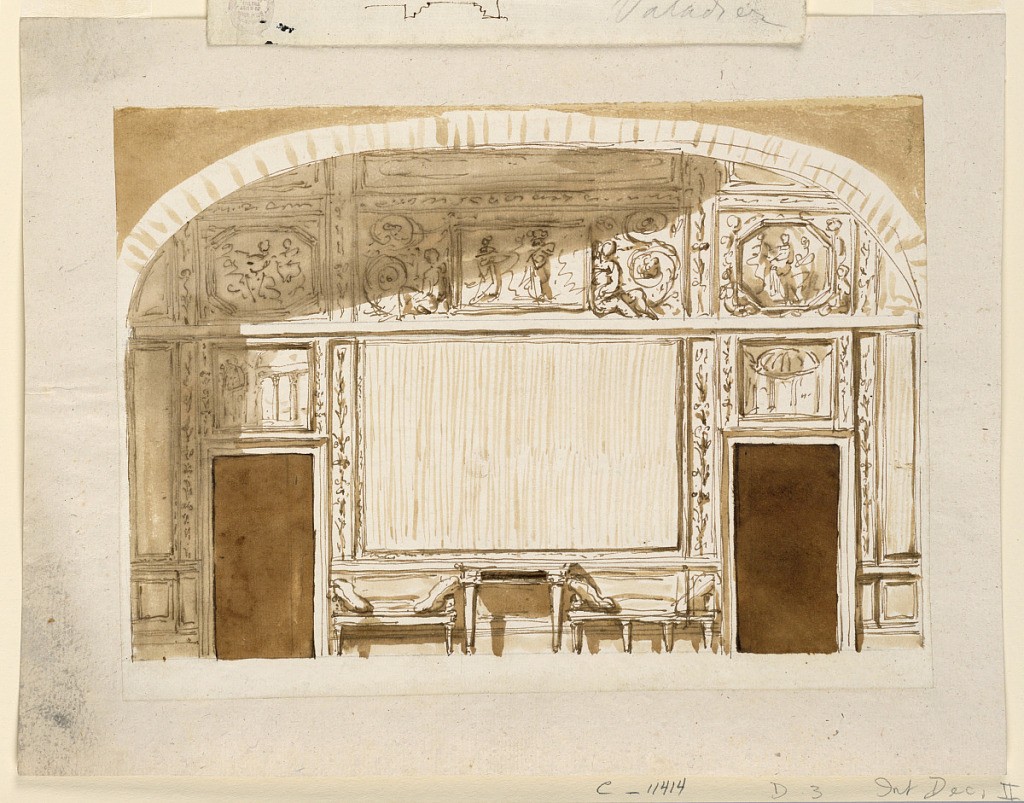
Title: Elevation of Drawing Room Entrance Wall with Vaulted Ceiling
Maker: Giuseppe Barberi, Italian, 1746–1809
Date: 1790–1800
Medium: Pen and brown ink, brush and brown wash on off-white laid paper, lined
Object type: Drawing
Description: At left and at right are two door frames with painted overdoors. In front of the dado of the central panel are two couches and a console table. Above is a section of the ceiling.